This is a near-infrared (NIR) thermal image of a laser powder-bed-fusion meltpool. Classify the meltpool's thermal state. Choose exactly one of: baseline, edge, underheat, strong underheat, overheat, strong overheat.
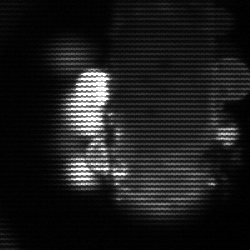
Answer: strong underheat